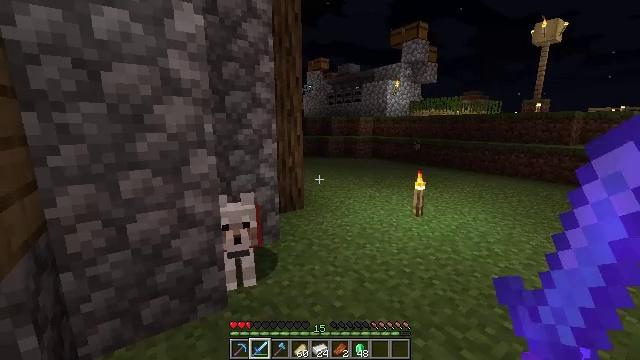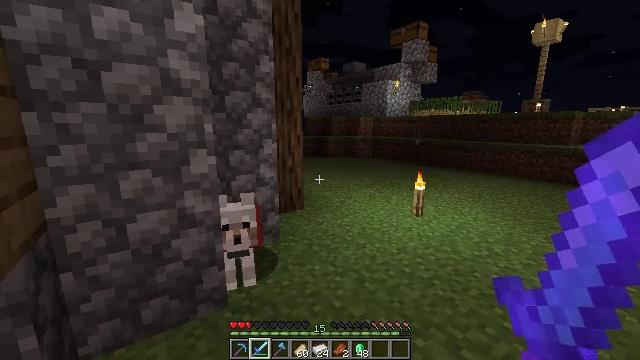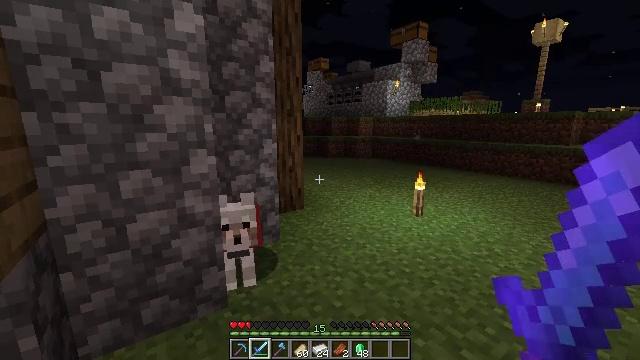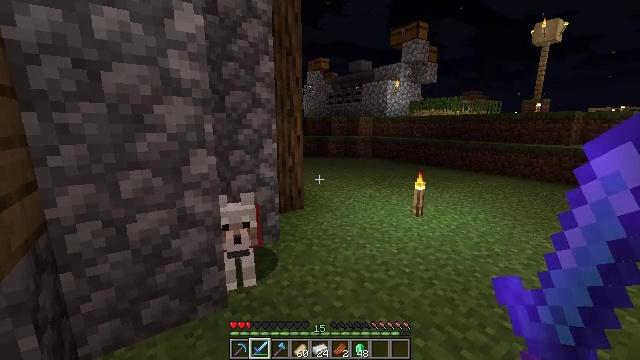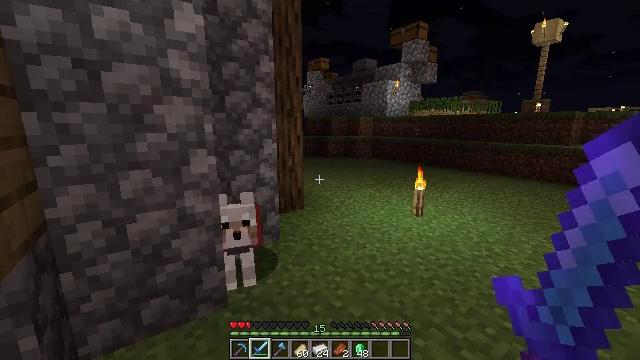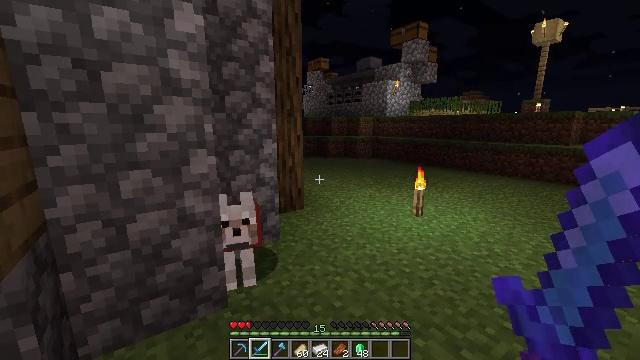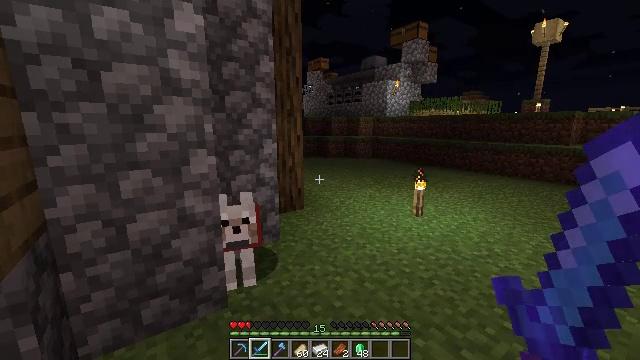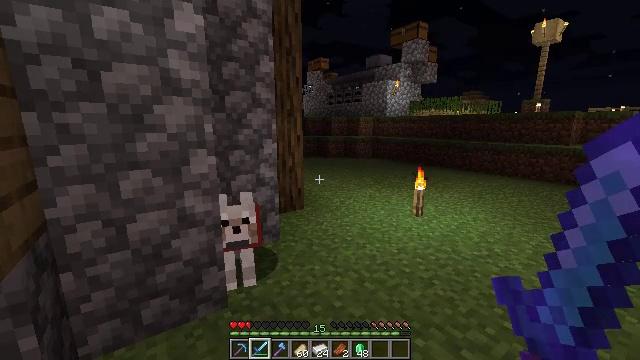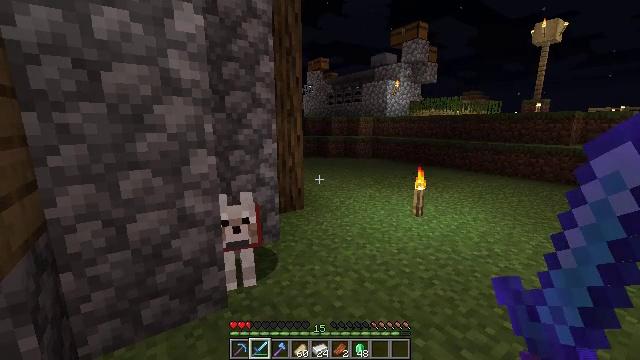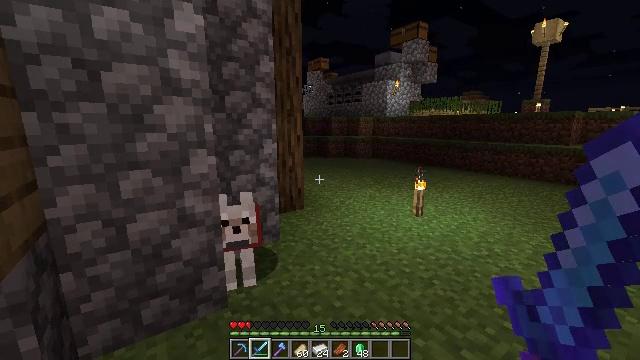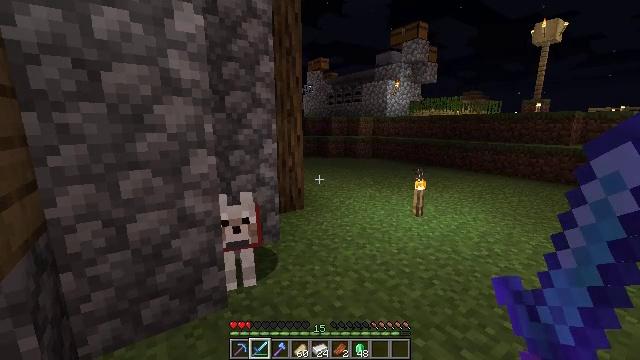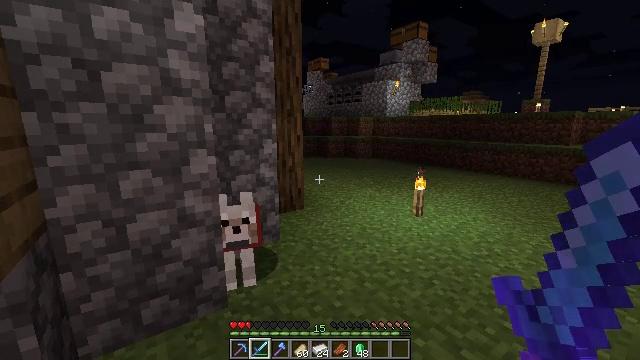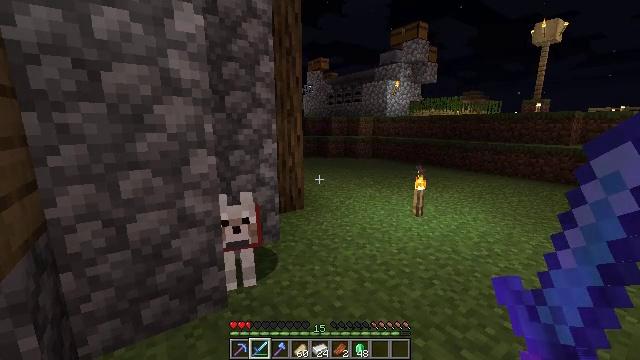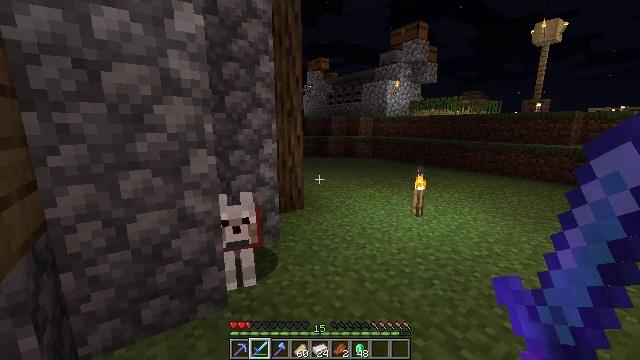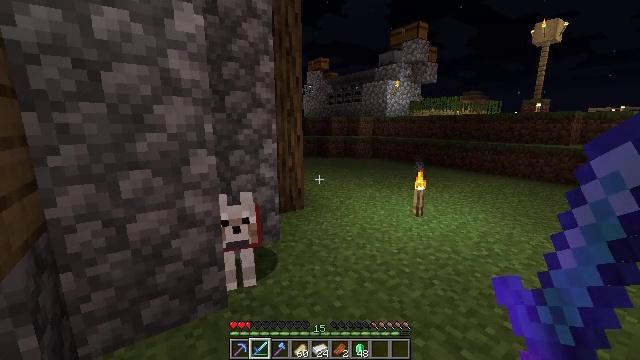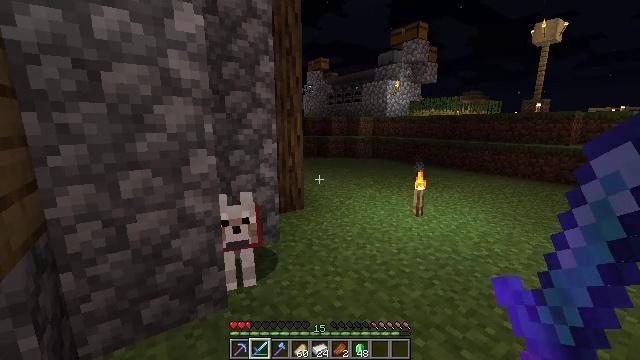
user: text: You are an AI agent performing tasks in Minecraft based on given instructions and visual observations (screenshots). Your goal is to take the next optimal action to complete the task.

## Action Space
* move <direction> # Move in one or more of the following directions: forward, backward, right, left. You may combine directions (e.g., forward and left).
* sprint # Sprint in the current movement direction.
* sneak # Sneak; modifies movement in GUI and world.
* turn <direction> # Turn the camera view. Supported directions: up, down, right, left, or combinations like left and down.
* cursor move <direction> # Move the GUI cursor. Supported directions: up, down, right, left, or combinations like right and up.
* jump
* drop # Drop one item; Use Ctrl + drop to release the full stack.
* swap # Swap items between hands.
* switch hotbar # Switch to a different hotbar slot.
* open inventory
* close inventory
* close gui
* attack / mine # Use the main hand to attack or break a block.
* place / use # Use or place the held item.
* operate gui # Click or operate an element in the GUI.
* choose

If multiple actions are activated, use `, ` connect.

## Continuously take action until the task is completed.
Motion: motion action
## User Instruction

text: Attack the oak planks to recycle it.
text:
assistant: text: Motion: no_op
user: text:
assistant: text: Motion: no_op
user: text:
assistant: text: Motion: no_op
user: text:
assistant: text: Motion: no_op
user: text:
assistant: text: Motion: no_op
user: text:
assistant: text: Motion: no_op
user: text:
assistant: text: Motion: no_op
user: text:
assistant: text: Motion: no_op
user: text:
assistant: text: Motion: no_op
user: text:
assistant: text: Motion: no_op
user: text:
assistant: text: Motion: no_op
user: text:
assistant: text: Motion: no_op
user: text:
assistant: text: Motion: no_op
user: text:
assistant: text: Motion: no_op
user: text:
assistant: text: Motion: no_op
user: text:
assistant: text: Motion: no_op
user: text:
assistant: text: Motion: no_op
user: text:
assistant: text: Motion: no_op
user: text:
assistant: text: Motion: no_op
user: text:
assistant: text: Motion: no_op
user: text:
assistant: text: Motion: no_op
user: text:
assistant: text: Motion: no_op
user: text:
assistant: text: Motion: no_op
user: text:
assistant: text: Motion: no_op
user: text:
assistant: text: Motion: no_op
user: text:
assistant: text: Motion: no_op
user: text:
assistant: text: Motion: no_op
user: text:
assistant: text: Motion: no_op
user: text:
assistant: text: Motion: no_op
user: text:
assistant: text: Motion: no_op